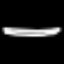
Label: pencil